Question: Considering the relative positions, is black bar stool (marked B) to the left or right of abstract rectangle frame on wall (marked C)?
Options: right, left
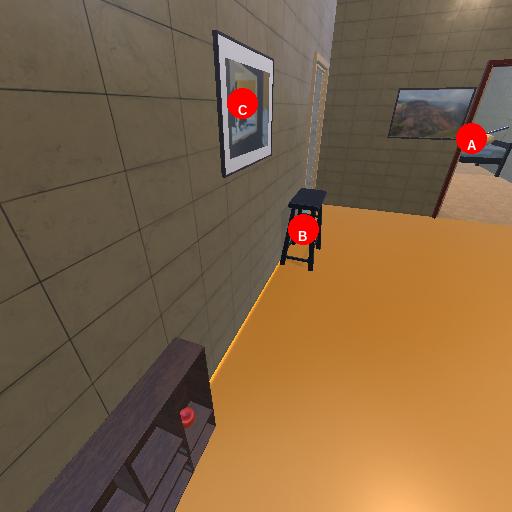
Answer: right